Interaction volume radius: 10 \u00c5
Interaction volume height: 25 \u00c5
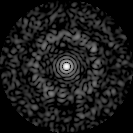
Disorder parameter: 0.8128